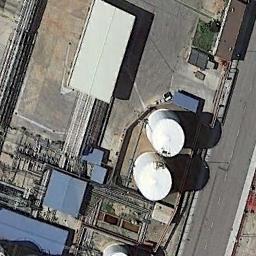
Label: storage tanks